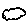
Label: cloud